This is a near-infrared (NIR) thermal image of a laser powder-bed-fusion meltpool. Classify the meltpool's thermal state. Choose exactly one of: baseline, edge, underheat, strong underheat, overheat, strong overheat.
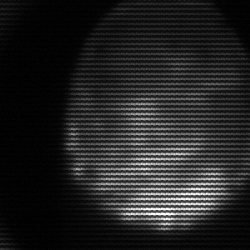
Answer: edge